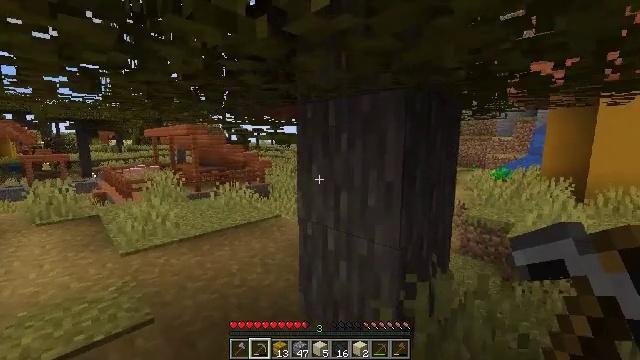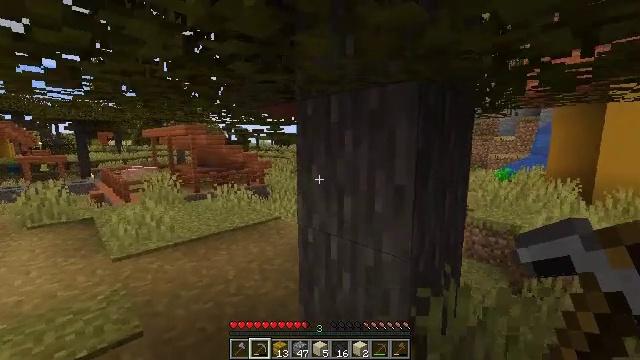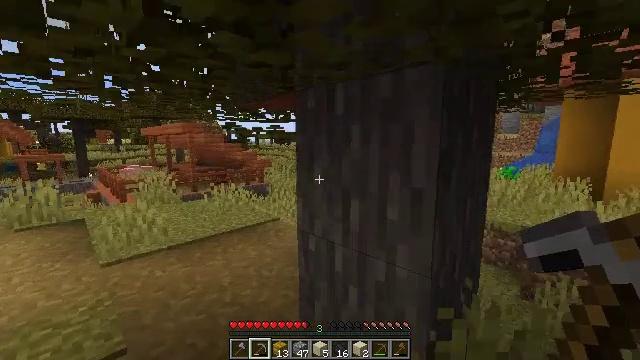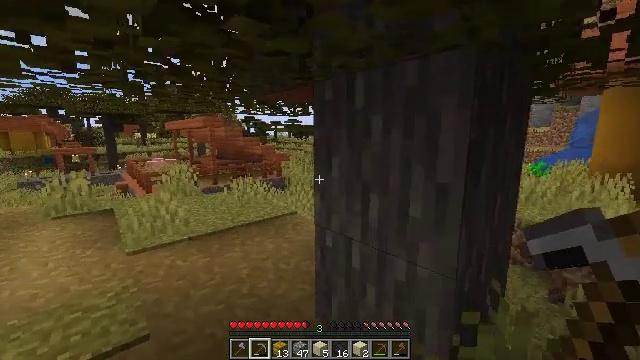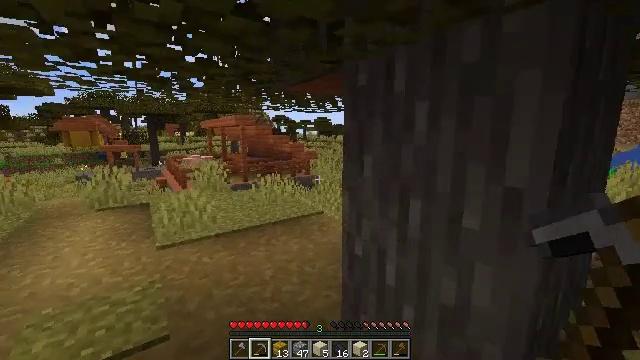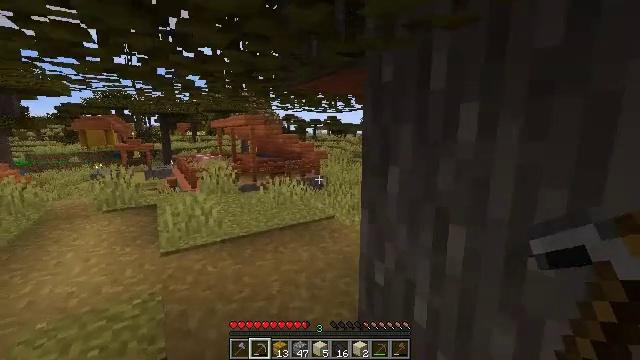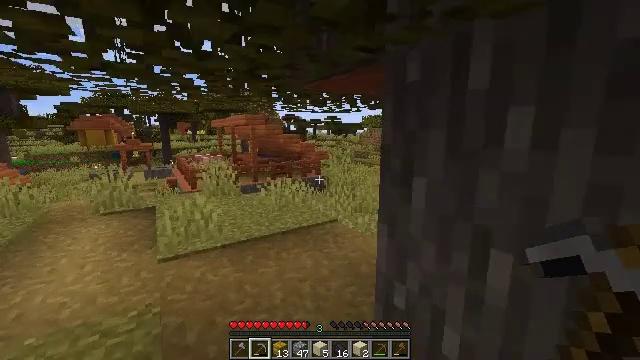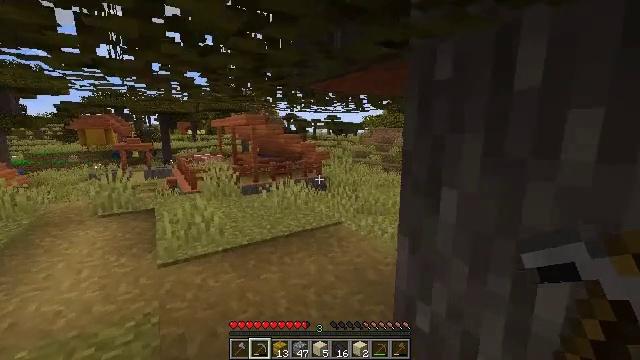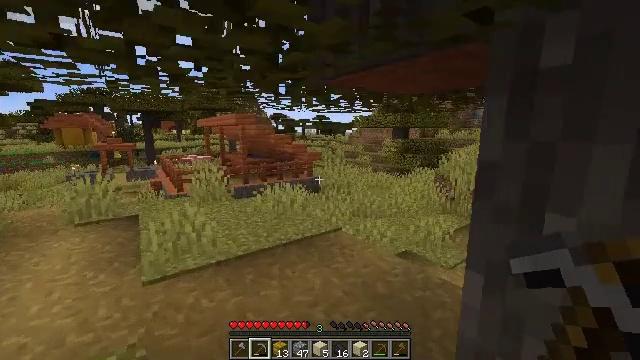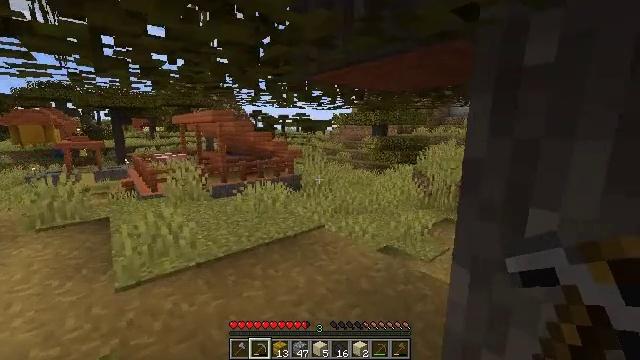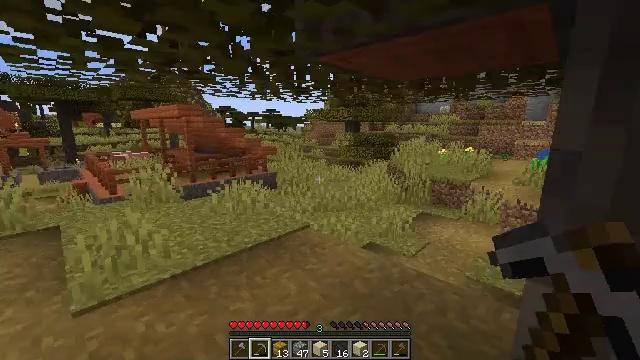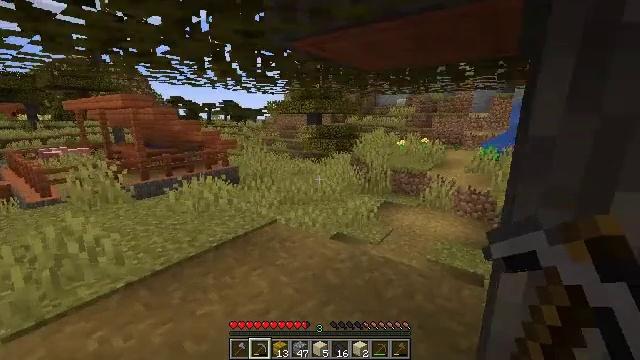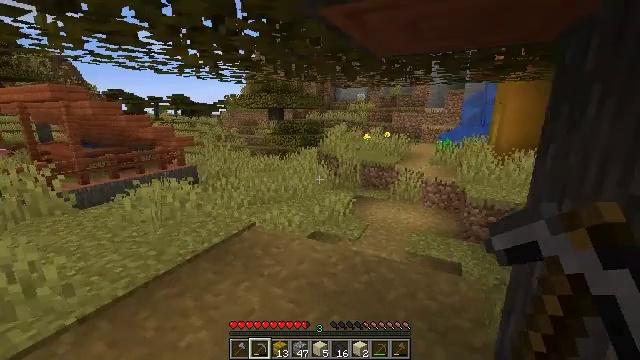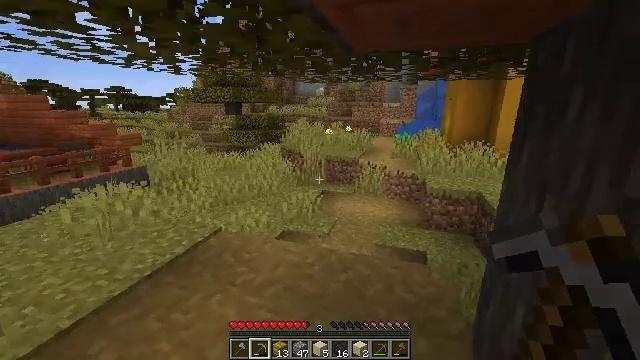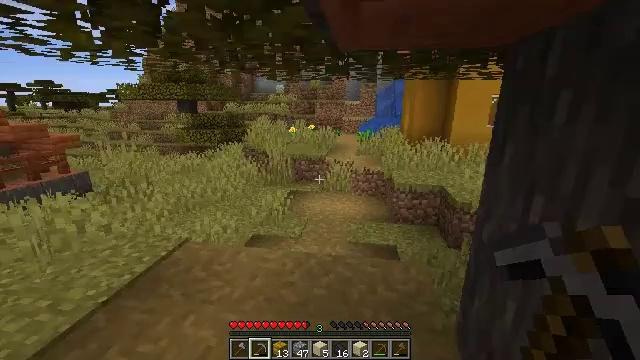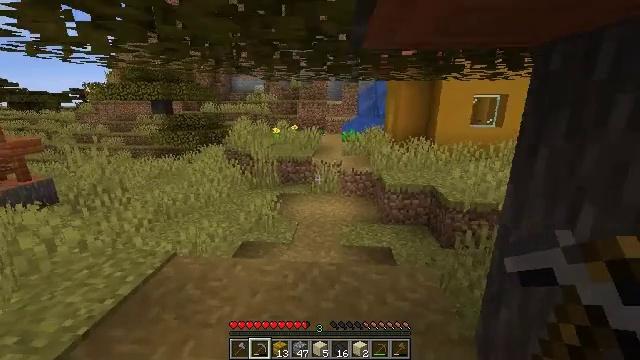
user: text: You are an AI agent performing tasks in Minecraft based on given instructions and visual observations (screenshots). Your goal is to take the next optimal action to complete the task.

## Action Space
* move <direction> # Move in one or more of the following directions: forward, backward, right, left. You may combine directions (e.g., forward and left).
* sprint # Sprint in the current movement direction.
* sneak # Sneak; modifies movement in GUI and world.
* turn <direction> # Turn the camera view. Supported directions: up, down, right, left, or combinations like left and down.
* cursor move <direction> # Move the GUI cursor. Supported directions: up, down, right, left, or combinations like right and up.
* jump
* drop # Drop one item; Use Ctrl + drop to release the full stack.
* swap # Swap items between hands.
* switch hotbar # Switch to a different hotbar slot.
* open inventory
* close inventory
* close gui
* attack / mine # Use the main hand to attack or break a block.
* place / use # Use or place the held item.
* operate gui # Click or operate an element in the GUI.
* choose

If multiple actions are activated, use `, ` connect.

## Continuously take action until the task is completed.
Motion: motion action
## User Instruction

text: Mine the chest to collect it.
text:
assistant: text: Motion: move forward
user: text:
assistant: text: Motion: move forward
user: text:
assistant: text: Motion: move forward, turn left and down
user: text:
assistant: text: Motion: move forward, turn left
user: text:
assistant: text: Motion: move forward and move left, turn left
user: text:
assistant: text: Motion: move forward and move left
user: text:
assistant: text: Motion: move forward and move left
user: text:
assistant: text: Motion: move forward and move left, turn right
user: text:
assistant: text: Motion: move forward and move left, turn right
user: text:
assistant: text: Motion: move forward and move left, turn right
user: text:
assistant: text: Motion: move forward and move left, turn right and down
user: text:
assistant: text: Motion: move forward and move left, turn right
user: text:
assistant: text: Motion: move forward and move left, turn right and down
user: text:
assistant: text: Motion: move forward and move left, turn right
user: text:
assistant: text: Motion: move forward and move left, turn right
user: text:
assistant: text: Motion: move forward and move left
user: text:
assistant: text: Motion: move forward and move left
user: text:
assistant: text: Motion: move forward and move left
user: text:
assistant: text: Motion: move forward and move left
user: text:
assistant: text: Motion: no_op
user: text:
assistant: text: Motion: move forward
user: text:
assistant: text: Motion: move forward
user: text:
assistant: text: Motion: move forward
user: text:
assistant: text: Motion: no_op
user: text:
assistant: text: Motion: move forward
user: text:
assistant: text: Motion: move forward
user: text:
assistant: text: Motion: move forward
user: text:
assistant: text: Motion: move forward
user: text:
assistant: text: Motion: move forward, turn right
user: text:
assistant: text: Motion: move forward, turn right and down